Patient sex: M
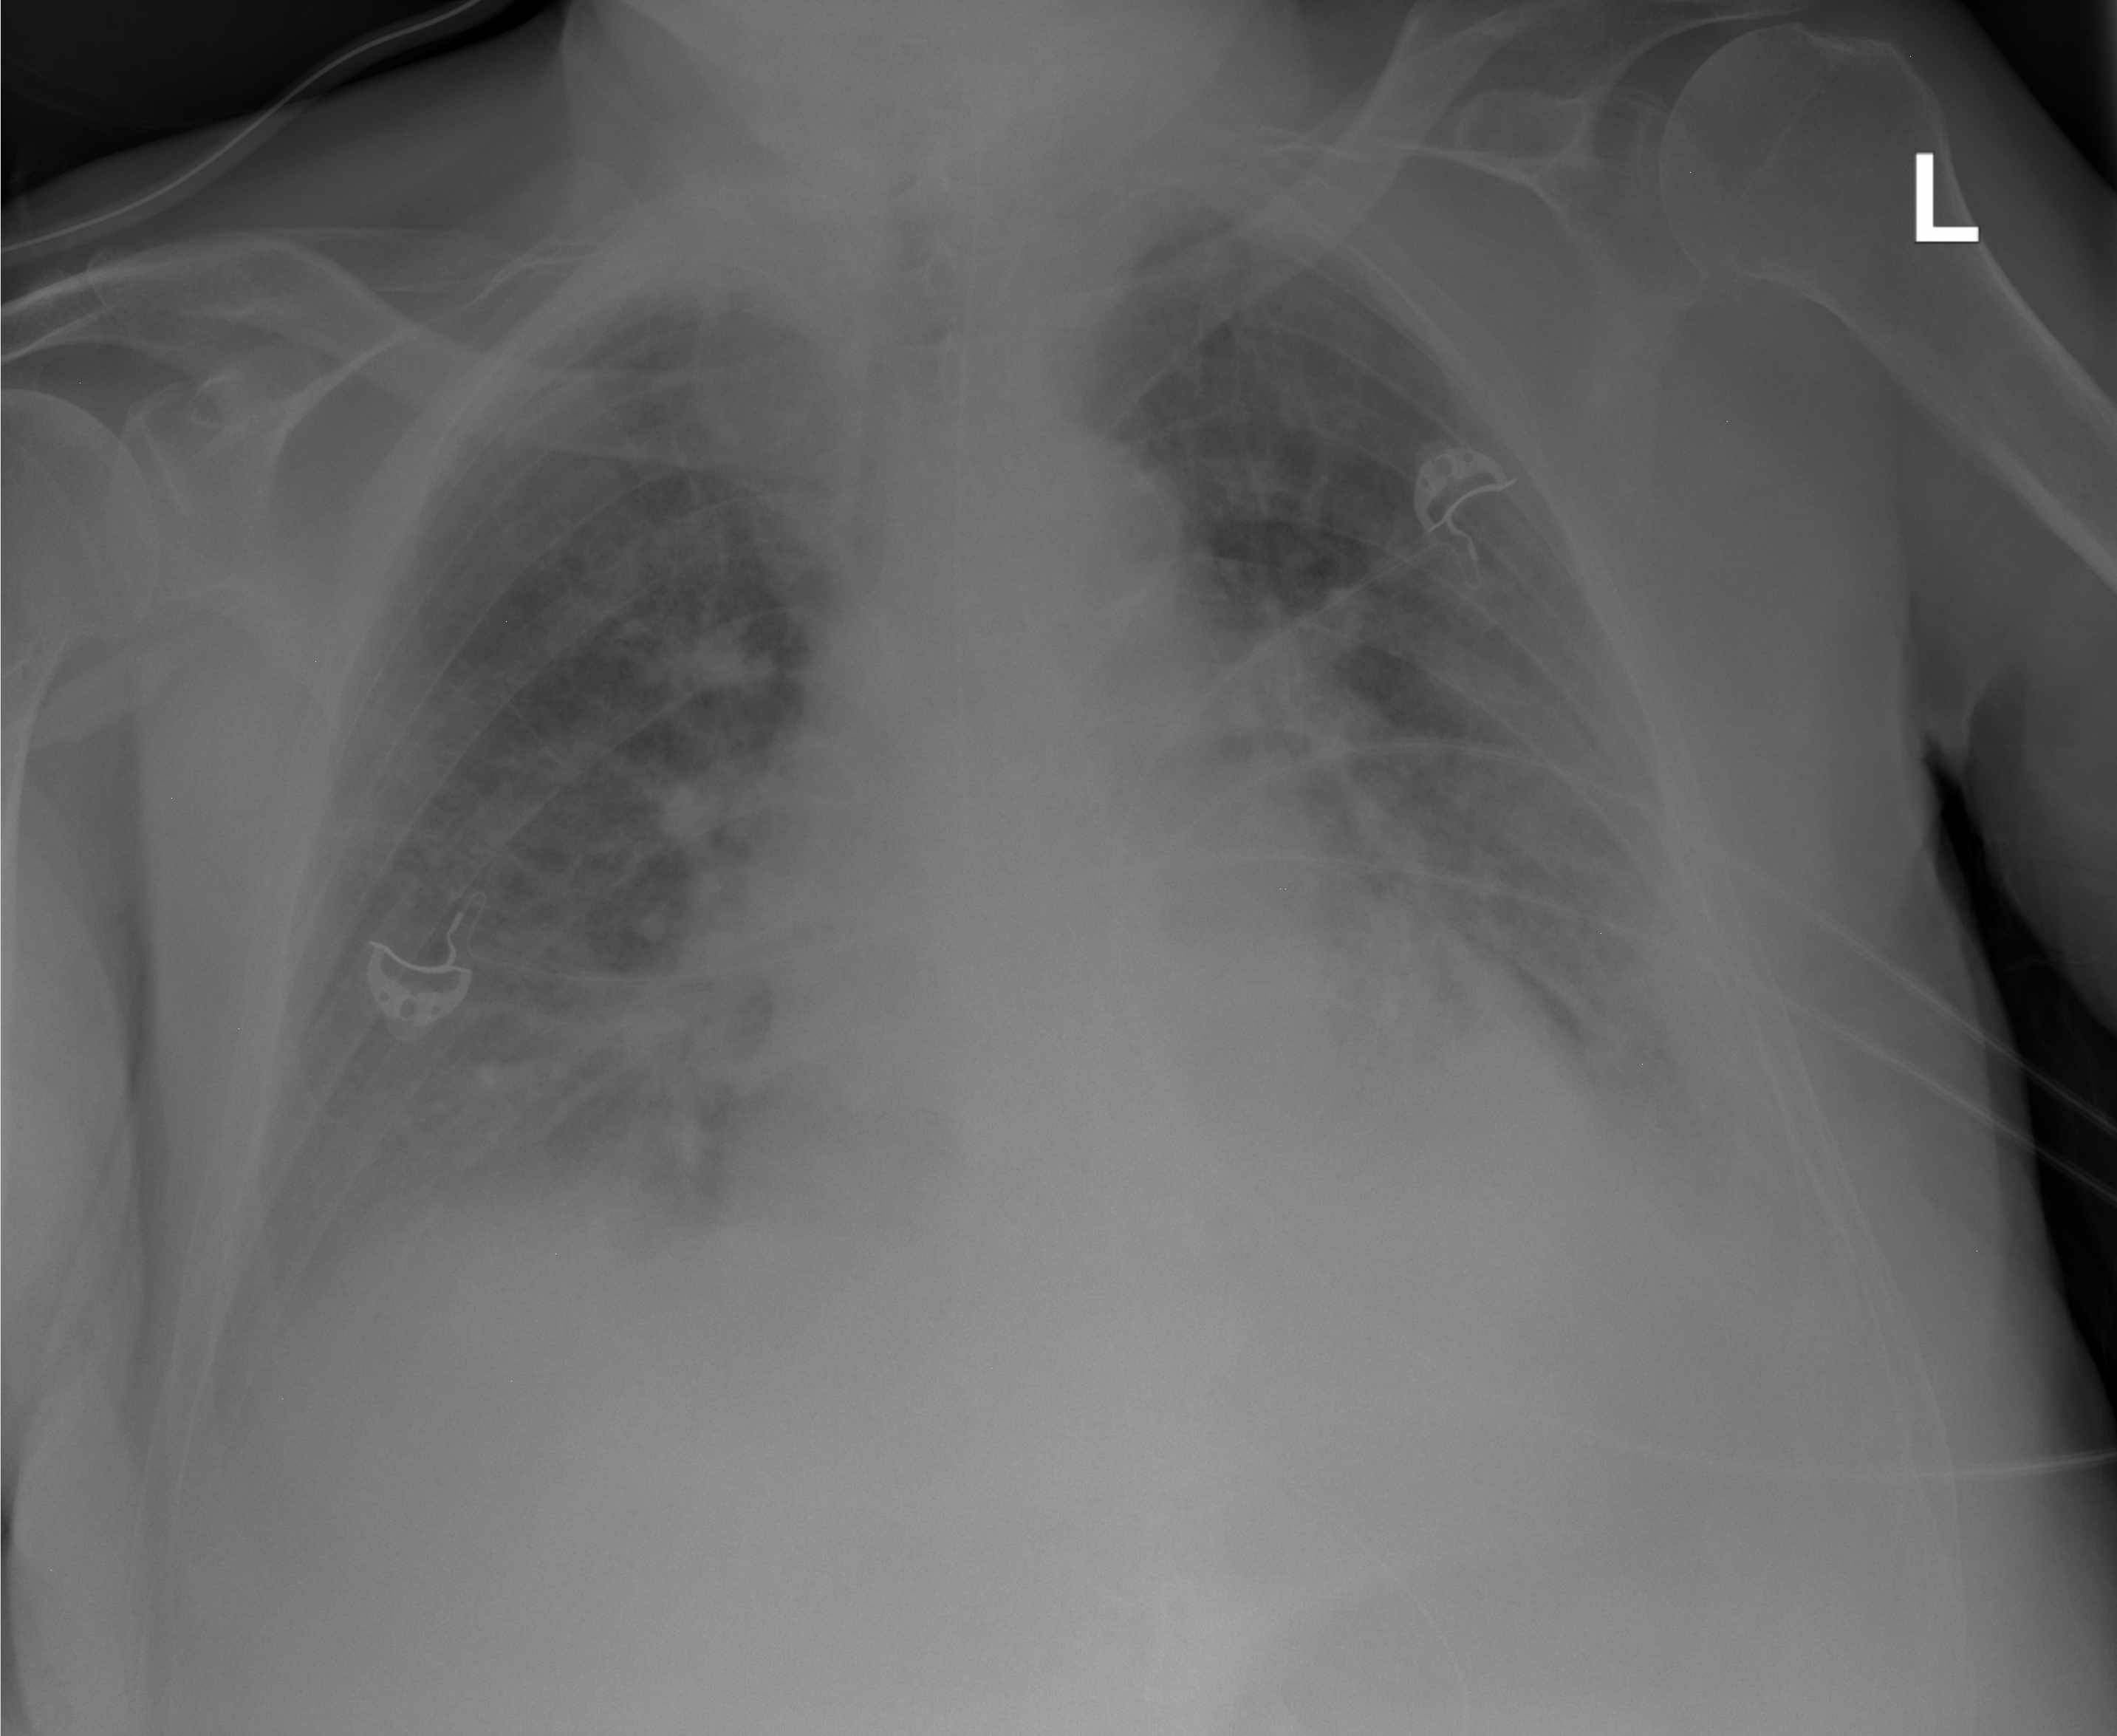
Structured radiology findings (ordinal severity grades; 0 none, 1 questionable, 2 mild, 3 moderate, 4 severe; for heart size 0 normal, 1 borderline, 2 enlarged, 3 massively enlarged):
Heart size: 2
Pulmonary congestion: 2
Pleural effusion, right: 2
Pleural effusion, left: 2
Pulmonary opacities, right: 2
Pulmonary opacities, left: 0
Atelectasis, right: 2
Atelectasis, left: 2